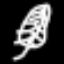
Label: leaf